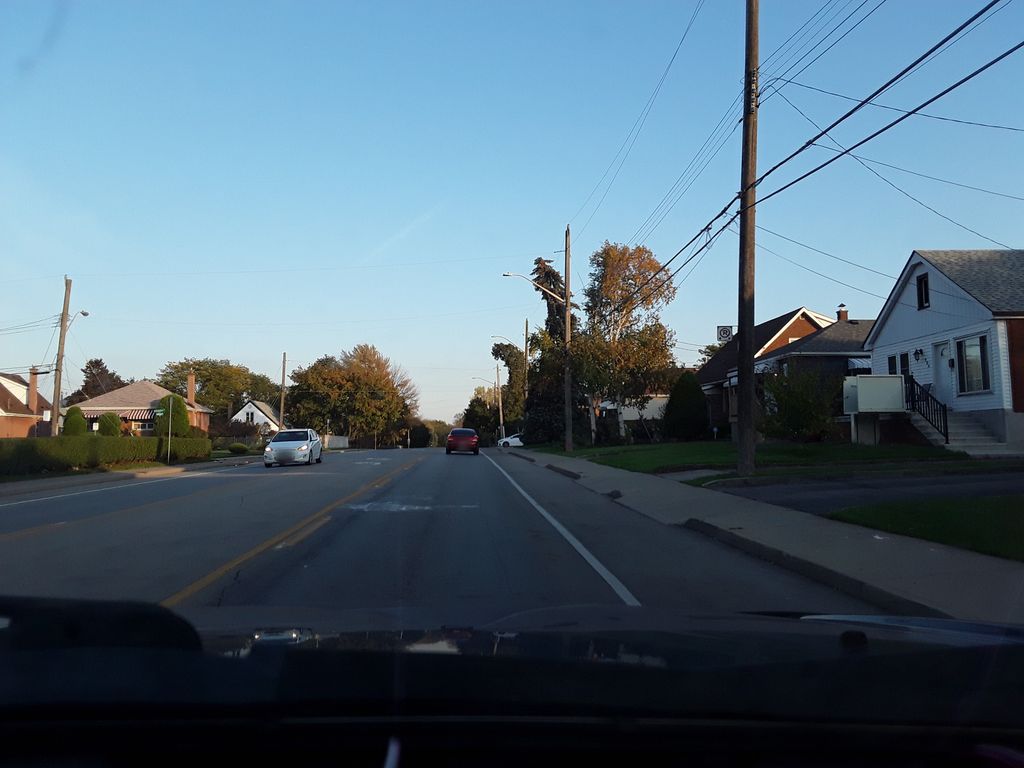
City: hamilton